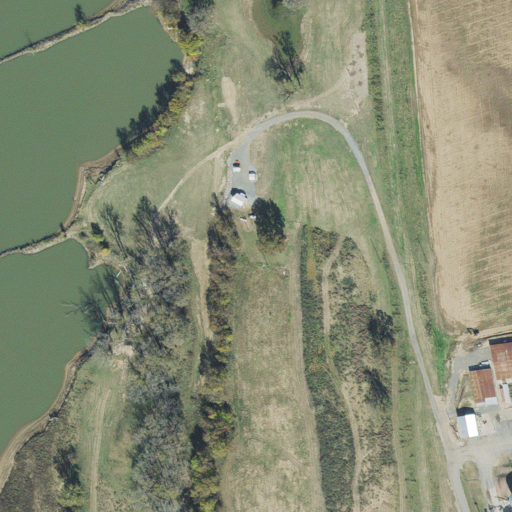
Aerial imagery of depression(s) in Arkansas named Bayou Narrow containing cultivated crops, open water, pasture, medium intensity development, woody wetlands, low intensity development, high intensity development, and open development